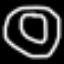
Label: donut